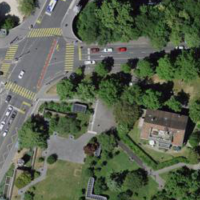
EUNIS habitat code: 53
Species observed at this site:
Corvus corone
Viburnum tinus
Sturnus vulgaris
Garrulus glandarius
Columba livia
Passer domesticus
Aegithalos caudatus
Trifolium pratense
Columba palumbus
Turdus merula